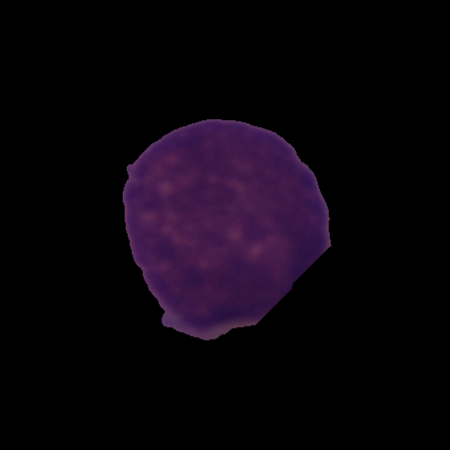
Label: cancer